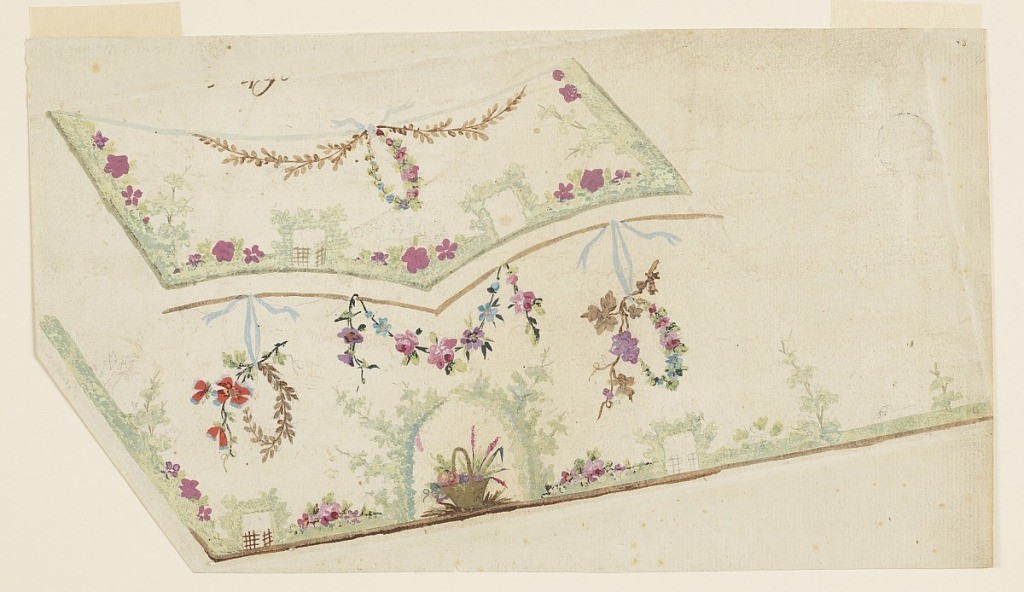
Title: Design for the Embroidery of a Man's Waistcost, No. 490 of the Fabrique de St. Ruf
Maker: Fabrique de Saint Ruf, Lyon, France
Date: ca. 1785
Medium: Graphite, brush and gouache on paper
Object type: Drawing
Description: Left bottom corner with obliquely rising bottom edge. Hedges form gates and an arch beneath which a basket with flowers and fruit stands. Three festoons and wreaths.